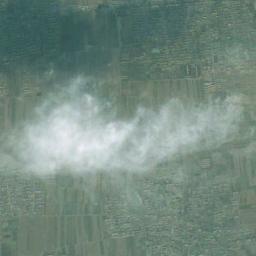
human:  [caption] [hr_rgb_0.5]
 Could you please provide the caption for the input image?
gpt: The stratus clouds are located above the farmland and some villages .

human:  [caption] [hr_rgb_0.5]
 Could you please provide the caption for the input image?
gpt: A thin cloud floats on the sea .

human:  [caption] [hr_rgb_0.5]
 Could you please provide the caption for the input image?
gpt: The white cloud is above green farmland .

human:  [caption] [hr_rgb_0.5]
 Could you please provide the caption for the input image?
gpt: White clouds on green field .

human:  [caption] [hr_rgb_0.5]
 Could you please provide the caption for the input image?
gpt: There are gauzy gray clouds over an urban area .